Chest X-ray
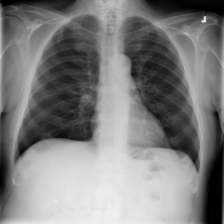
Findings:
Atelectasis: positive
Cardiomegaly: negative
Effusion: negative
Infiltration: positive
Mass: negative
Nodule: negative
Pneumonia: negative
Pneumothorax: negative
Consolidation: negative
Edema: negative
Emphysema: negative
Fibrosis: negative
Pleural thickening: negative
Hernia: negative